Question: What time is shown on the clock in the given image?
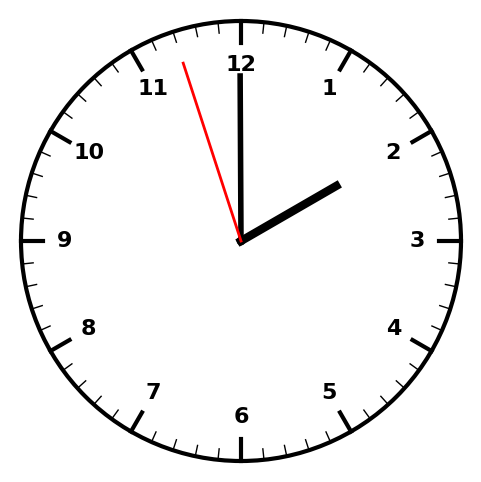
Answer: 01:59:57